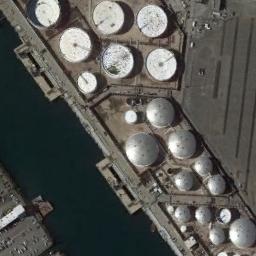
Label: storage tanks